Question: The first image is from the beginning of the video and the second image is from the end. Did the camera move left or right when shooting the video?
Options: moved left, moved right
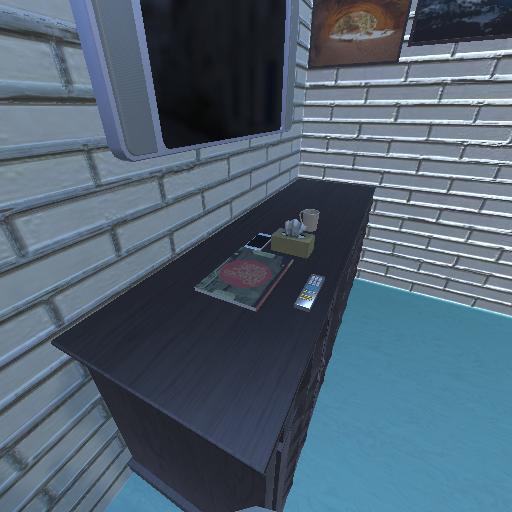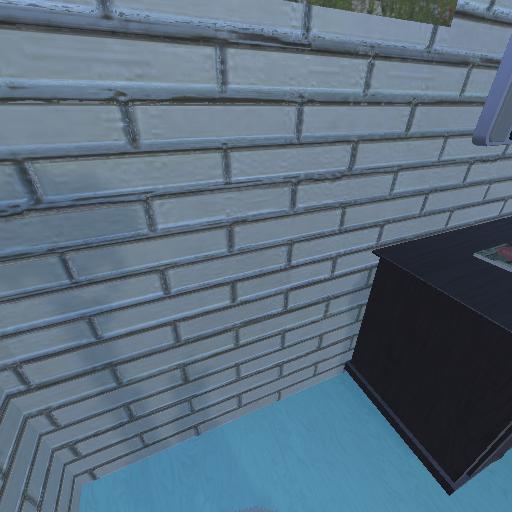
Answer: moved left